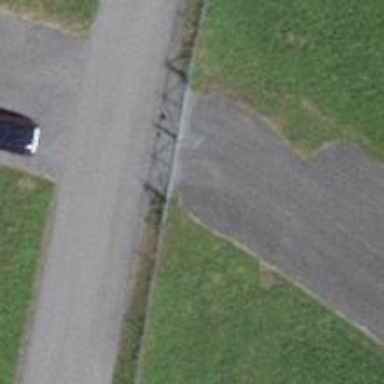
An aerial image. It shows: Gate.